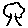
Label: tree